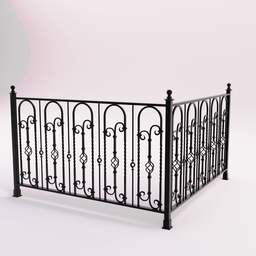
Label: architecture